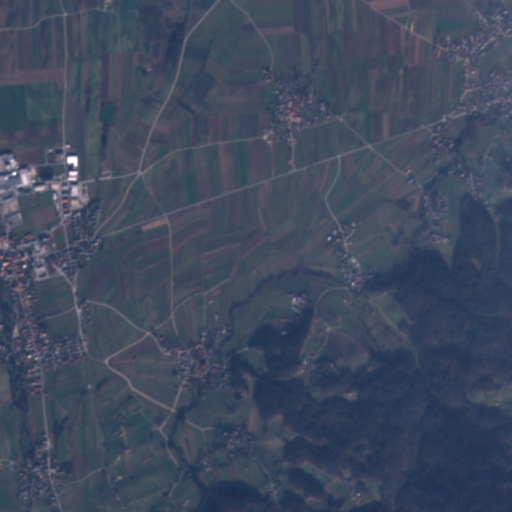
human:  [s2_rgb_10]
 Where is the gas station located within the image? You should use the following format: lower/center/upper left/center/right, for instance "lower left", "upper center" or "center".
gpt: The gas station is located in the center left of the image.
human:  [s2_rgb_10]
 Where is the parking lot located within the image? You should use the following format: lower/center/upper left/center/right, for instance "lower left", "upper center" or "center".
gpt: The parking lot is located in the center left of the image.
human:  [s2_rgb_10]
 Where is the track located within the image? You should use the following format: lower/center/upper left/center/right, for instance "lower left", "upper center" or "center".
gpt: The track is located in the center left of the image.
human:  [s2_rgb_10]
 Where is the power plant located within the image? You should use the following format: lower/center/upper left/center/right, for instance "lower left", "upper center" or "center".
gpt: There is no power plant in the image.